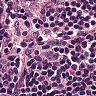
Metastatic tissue present: no